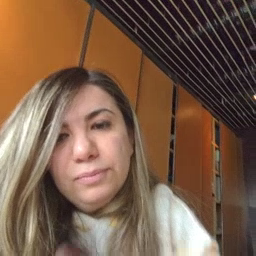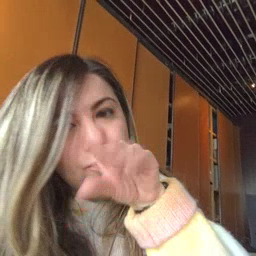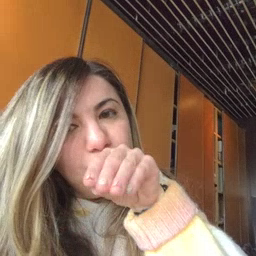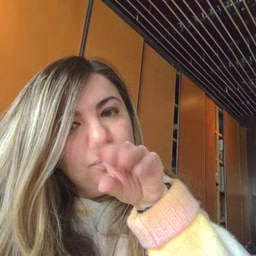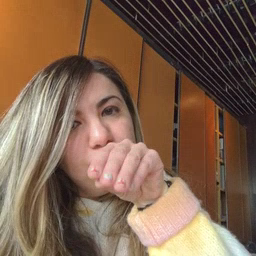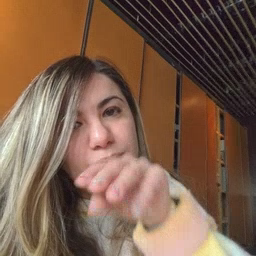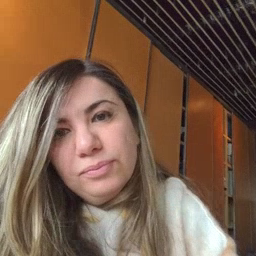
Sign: duck